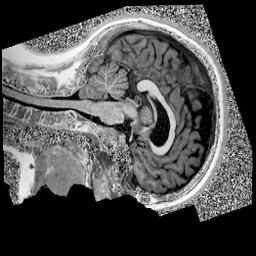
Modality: UNIT1
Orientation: sagittal
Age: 12
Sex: female
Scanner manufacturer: siemens
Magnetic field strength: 3 T
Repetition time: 4 s
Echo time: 0.00299 s